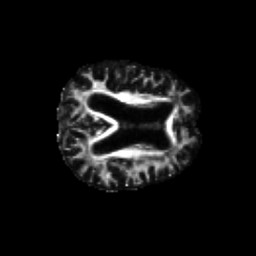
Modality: FA
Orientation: axial
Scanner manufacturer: siemens
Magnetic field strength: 3 T
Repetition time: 6.8 s
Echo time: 0.093 s